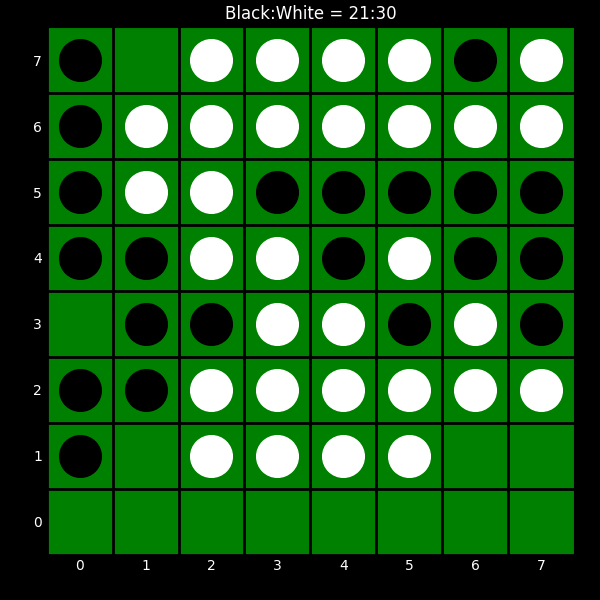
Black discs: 21
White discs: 30